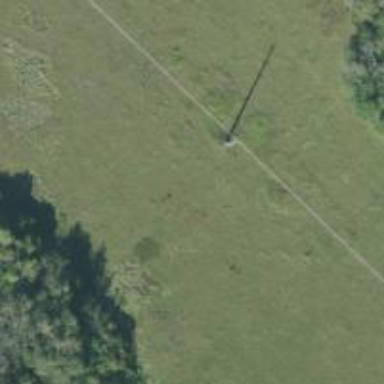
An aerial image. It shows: Power pole.